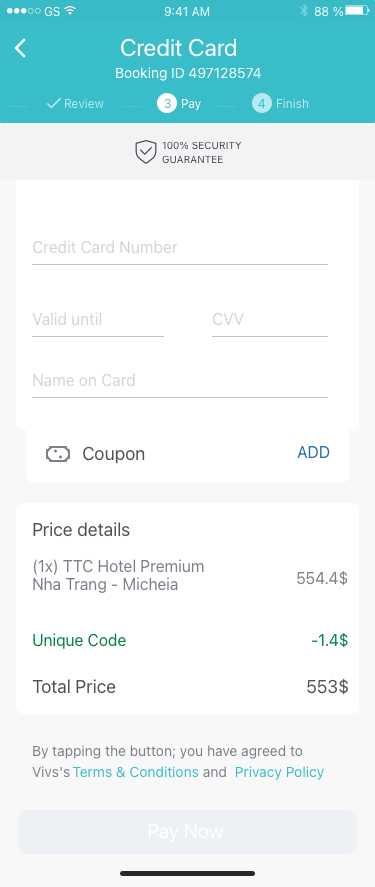
Text in this UI design:
88 %
9:41 AM
GS
Credit Card
Finish
4
Review
Pay
3
ADD
Coupon
Credit Card Number
Name on Card
Valid until
CVV
553$
Total Price
-1.4$
Price details
Unique Code
554.4$
(1x) TTC Hotel Premium
Nha Trang - Micheia
Terms & Conditions
Privacy Policy
By tapping the button; you have agreed to
Vivs's
and
GUARANTEE
100% SECURITY
Booking ID 497128574
Pay Now